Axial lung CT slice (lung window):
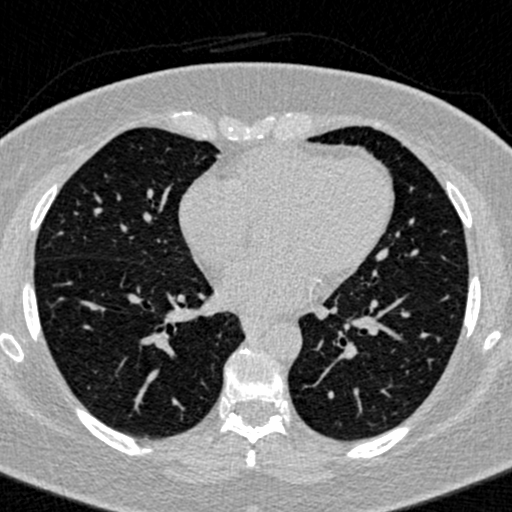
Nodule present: no